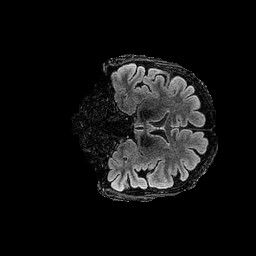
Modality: FLAIR
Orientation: coronal
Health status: ill
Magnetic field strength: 3 T